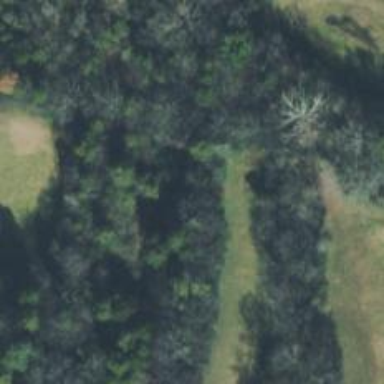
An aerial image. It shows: Disc golf basket.